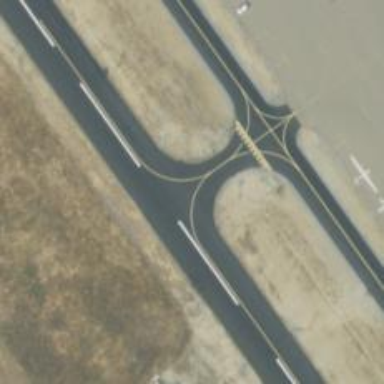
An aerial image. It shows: Image of taxiway at airport.